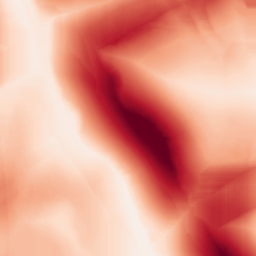
Category: morphological
Decomposition family: morphological_square
Decomposition parameters: operation: gradient
size: 50
Upsampling method: cubic_mitchell
Upsampling parameters: scale: 2
Upsampling scale: 2